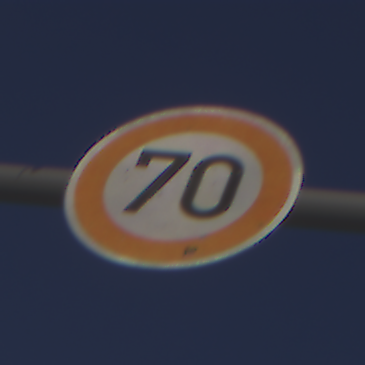
Verkehrszeichen: Geschwindigkeit70
Umgebung: Outdoor, RoadRail
Tageszeit: MorningAfternoon
Wetter: PartlyCloudy
Licht: Natural
Jahreszeit: NotSpecified
Kontrast: HighContrast